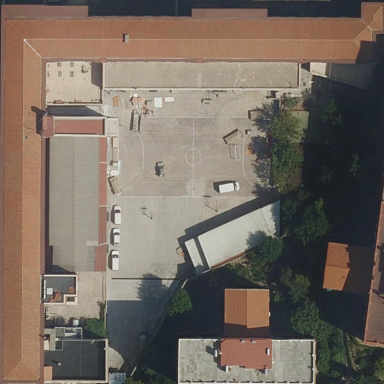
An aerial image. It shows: School building.